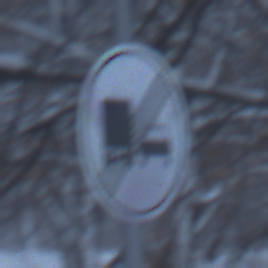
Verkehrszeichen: EndeUeberholverbotKraftfahrzeuge
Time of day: Midday
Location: Outdoor (Nature)
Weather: Overcast
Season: Winter
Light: Natural